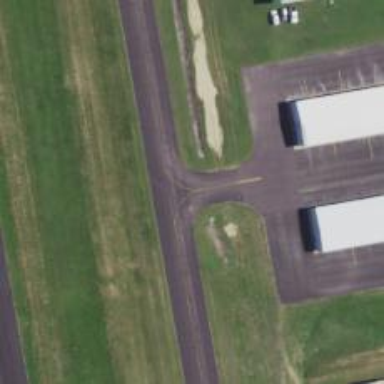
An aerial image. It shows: View of taxiway at the airport.